Here is the continuous-wavelet rendering of a rotor kit's vibration signal. Determine the machine's mechanical condition. Answer with exactly one of: normal, misalignment, unbalance, looseness.
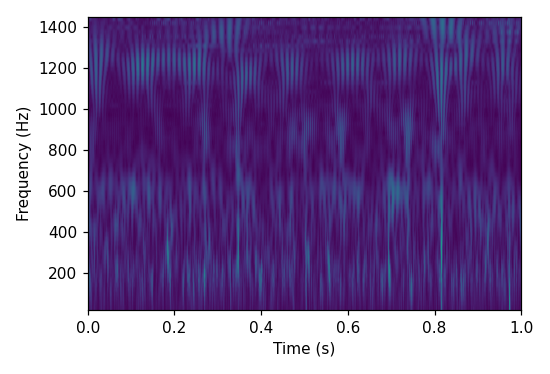
Answer: misalignment